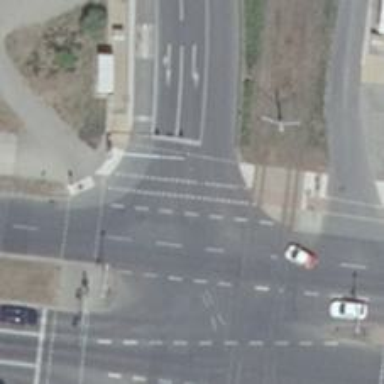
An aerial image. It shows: Road with traffic signals.